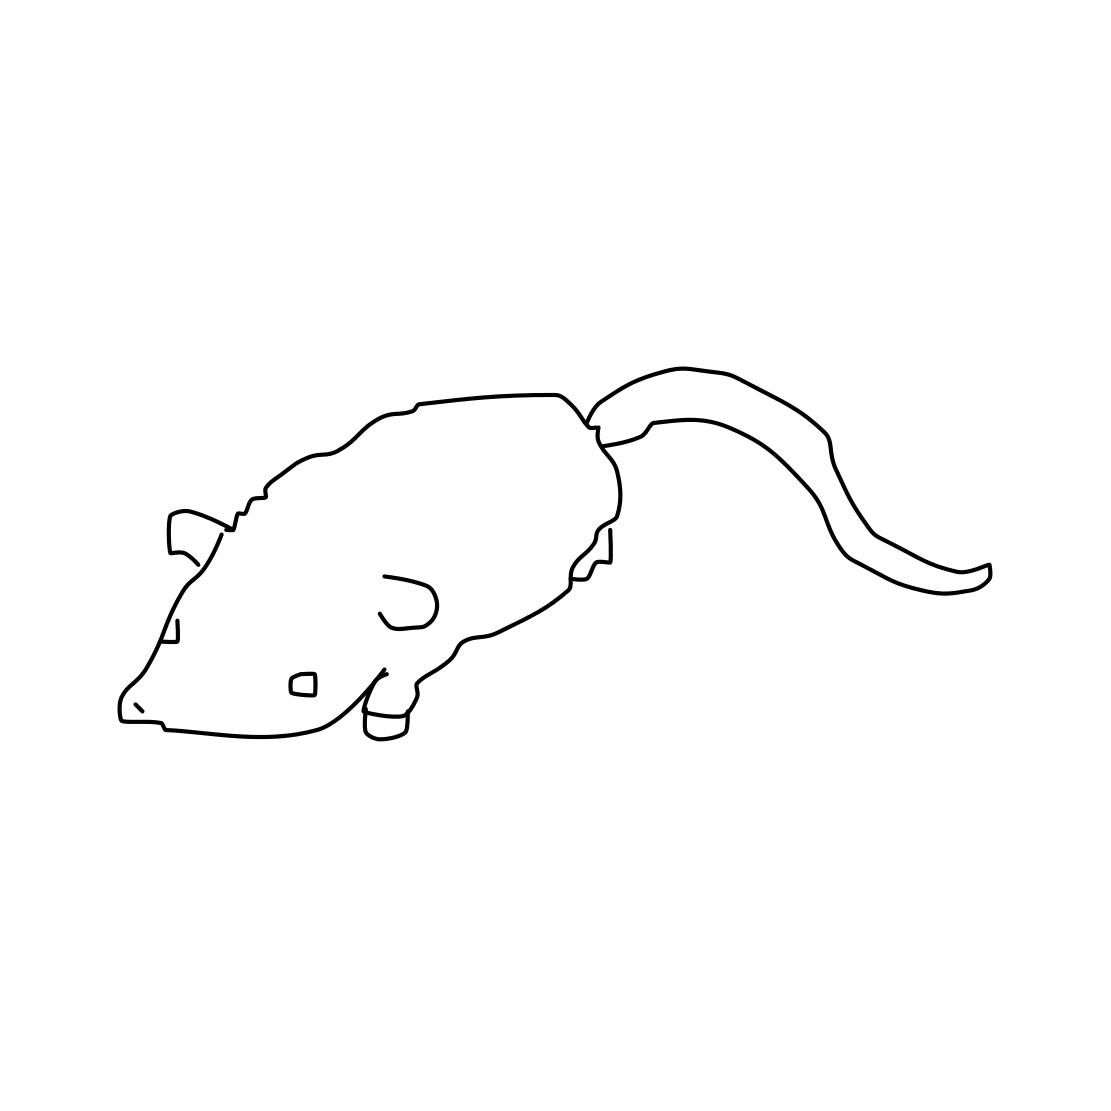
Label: mouse (animal)